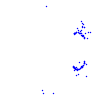
Particle: proton